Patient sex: M
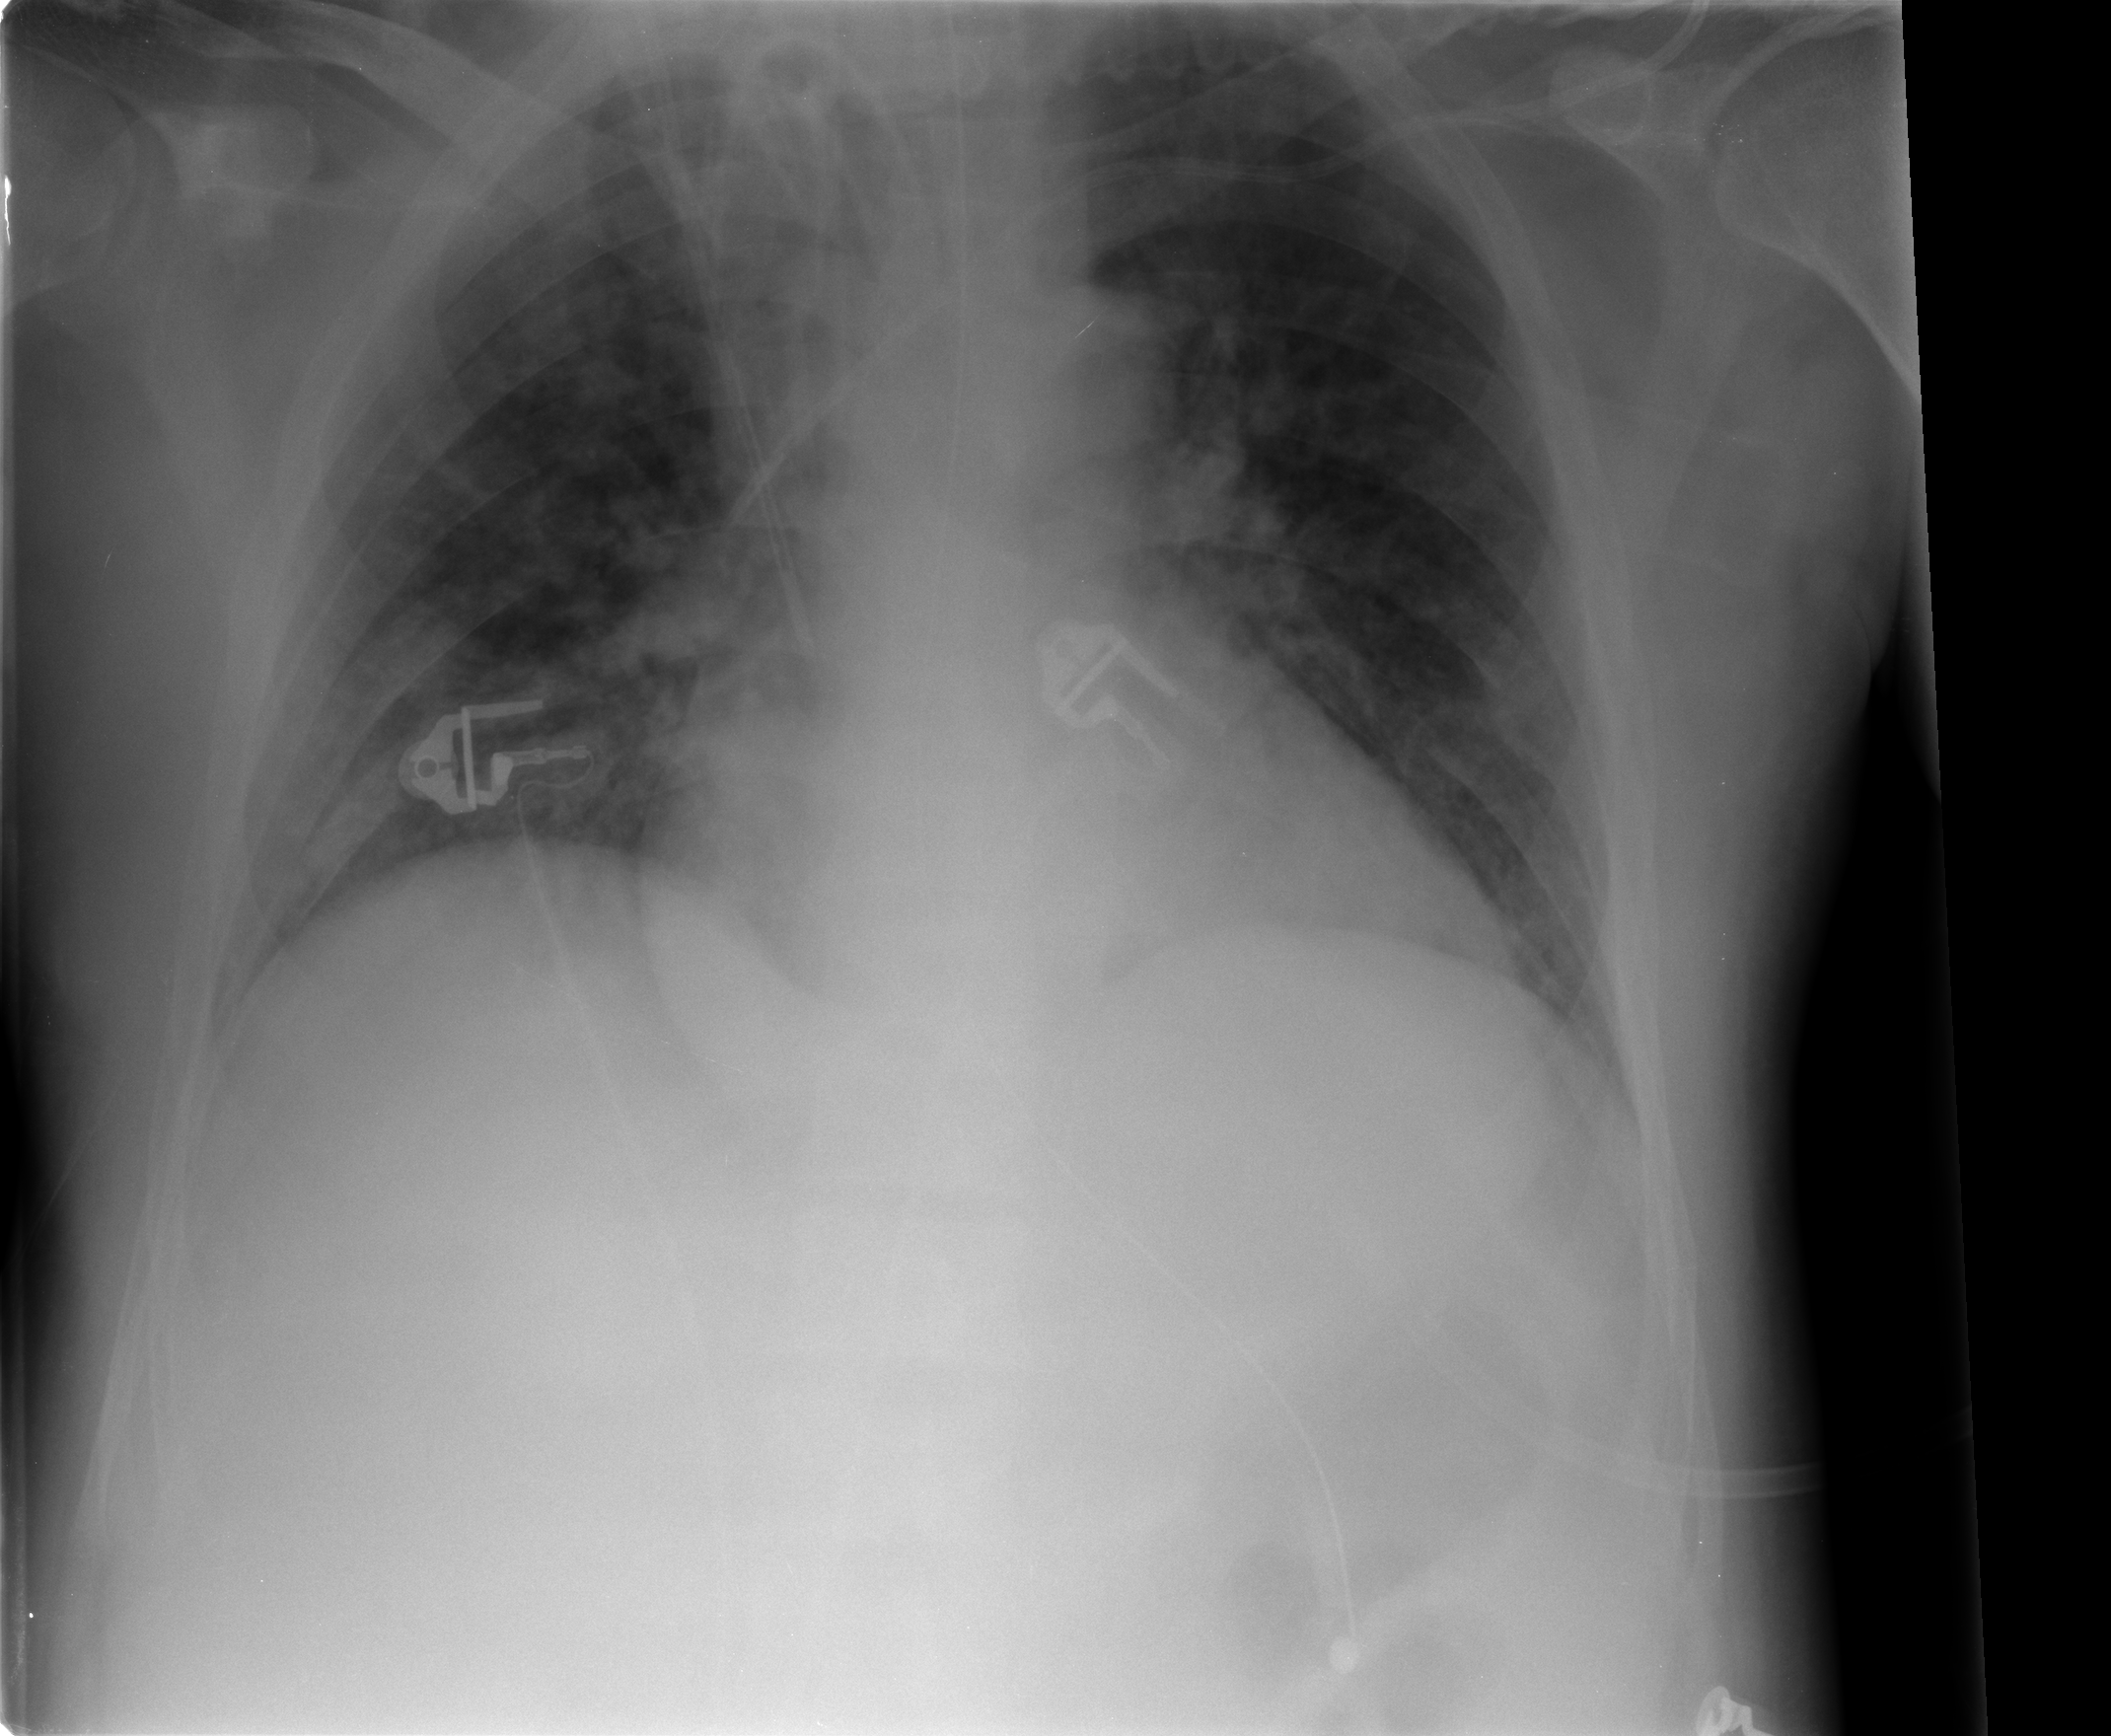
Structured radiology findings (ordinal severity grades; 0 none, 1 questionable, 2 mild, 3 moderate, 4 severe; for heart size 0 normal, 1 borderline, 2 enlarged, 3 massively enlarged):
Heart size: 2
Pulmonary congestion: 2
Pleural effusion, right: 0
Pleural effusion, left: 2
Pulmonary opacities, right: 2
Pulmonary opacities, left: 3
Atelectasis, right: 0
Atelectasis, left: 2